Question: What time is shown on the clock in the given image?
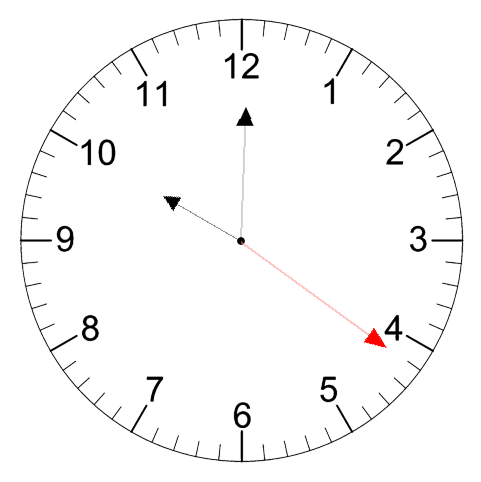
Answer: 10:00:21